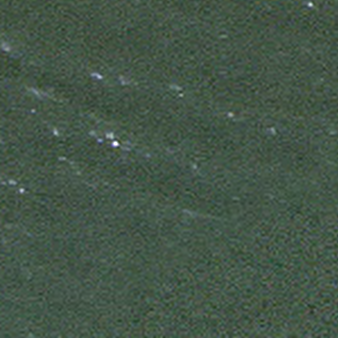
Label: other